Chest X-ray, PA view. Patient: 53 years old, sex M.
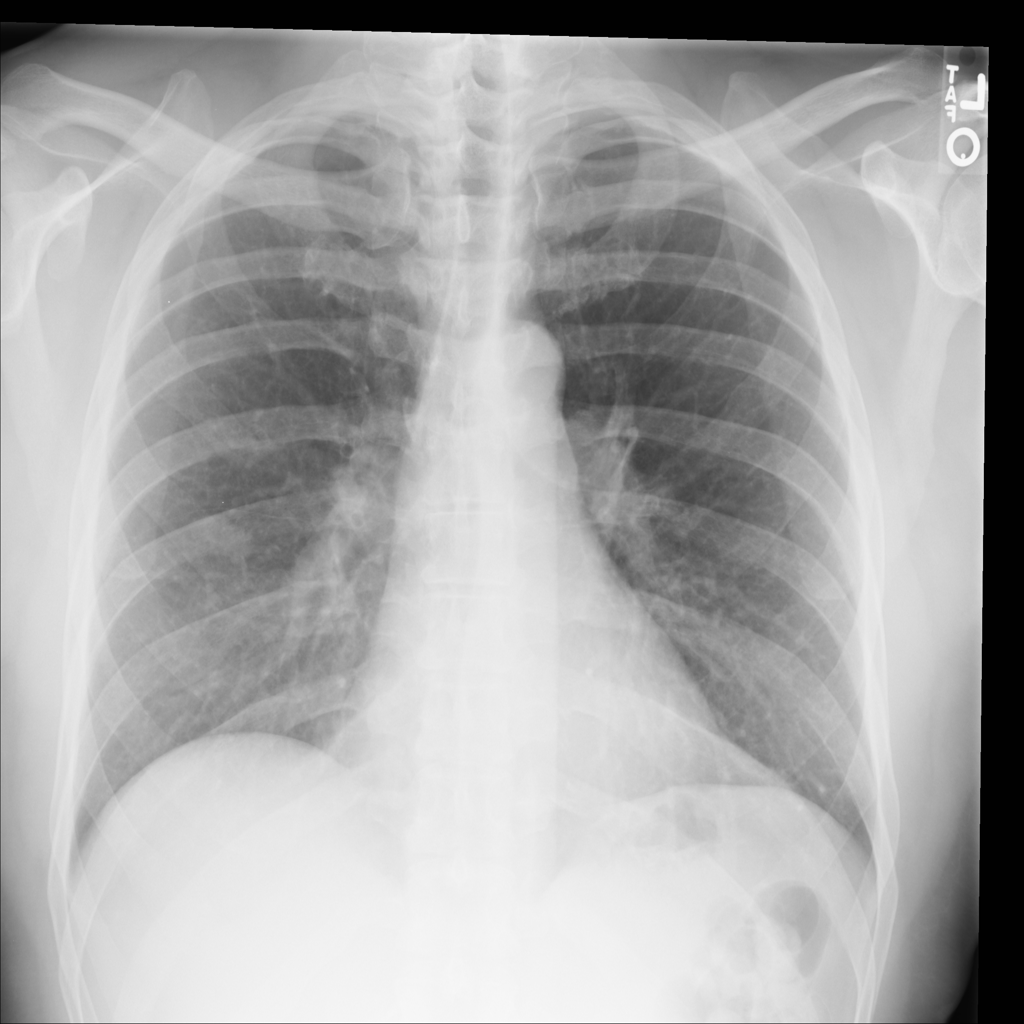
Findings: No Finding